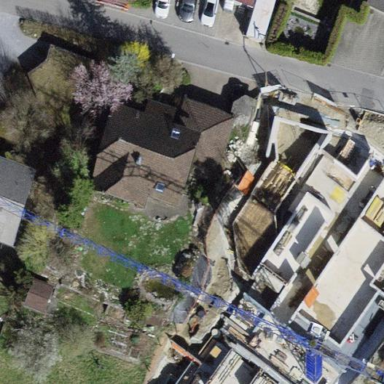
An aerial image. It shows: Detached building.